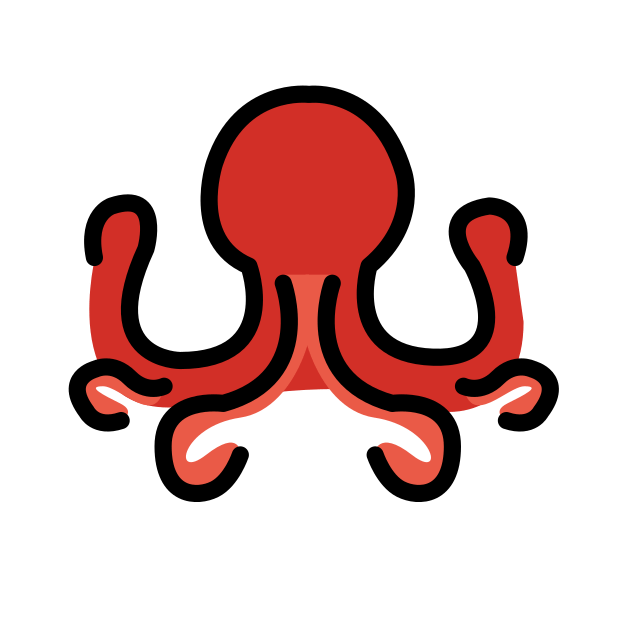
octopus